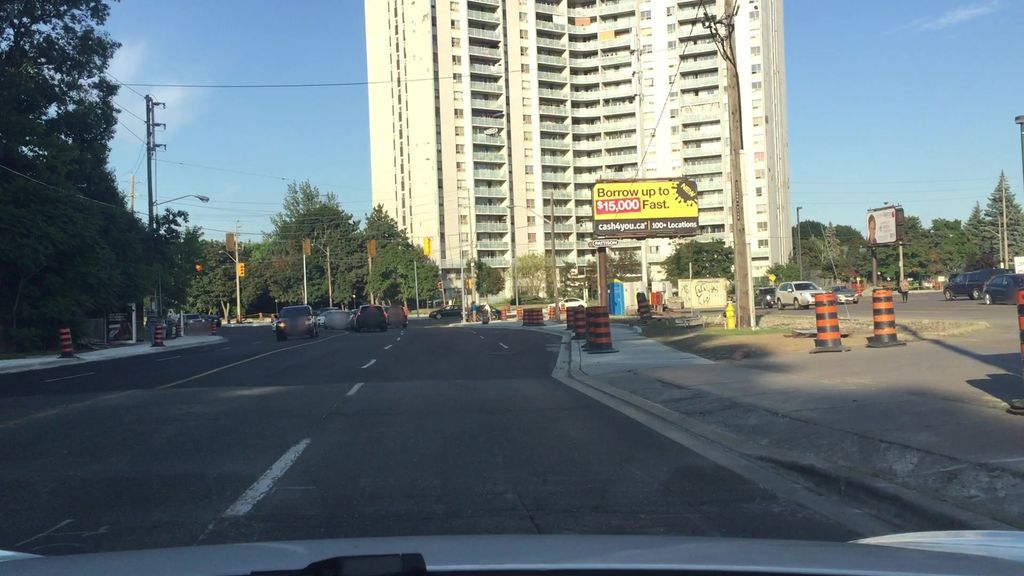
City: toronto